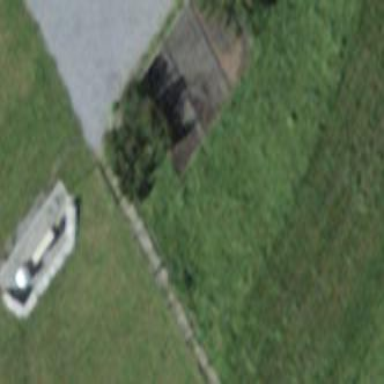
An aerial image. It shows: Building with tiled roof.